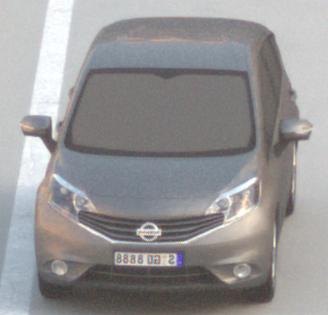
Make: Nissan
Model: Note 1.2
Detailed model: Note (E12) (10/13 - 12/16)
Model produced from: 2013/10
Model produced until: 2015/09
Doors: 5
Color: gray
Road condition: dry road
Daytime: sunrise or sunset
Contrast: low contrast